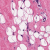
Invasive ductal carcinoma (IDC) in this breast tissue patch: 0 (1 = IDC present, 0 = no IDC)